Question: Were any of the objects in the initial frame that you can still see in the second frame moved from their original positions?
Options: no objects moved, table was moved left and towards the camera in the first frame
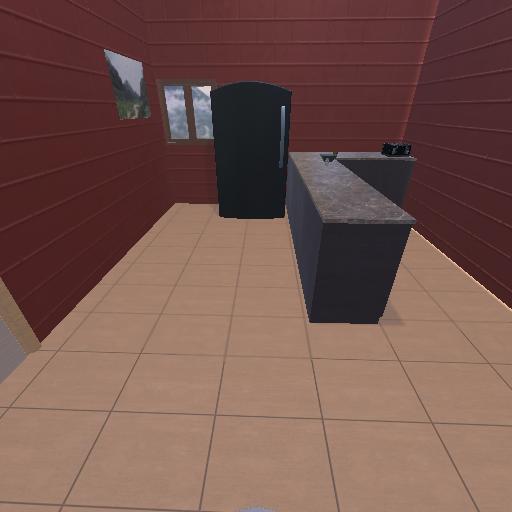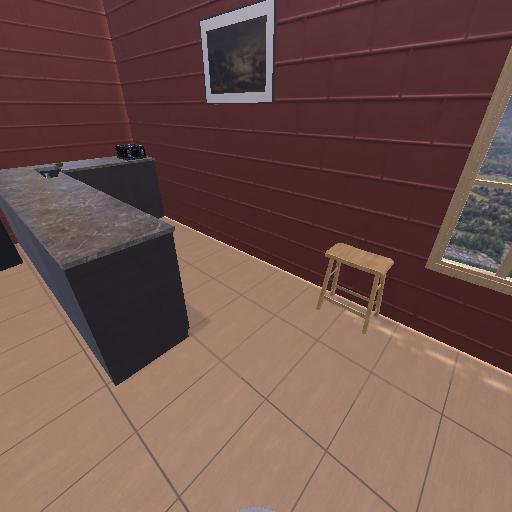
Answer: no objects moved